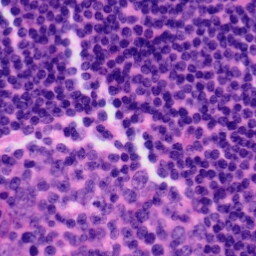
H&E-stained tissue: Tonsil